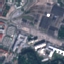
Label: Industrial